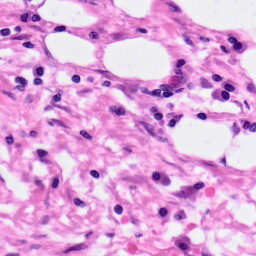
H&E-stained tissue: Pancreatic